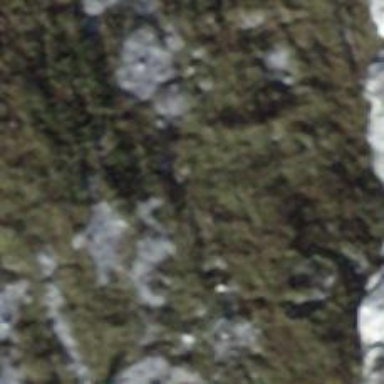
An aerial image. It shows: Natural cliff.